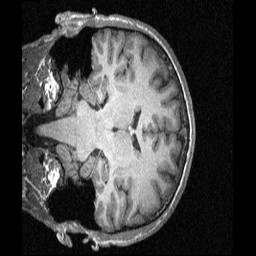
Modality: T1w
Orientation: coronal
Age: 26
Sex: male